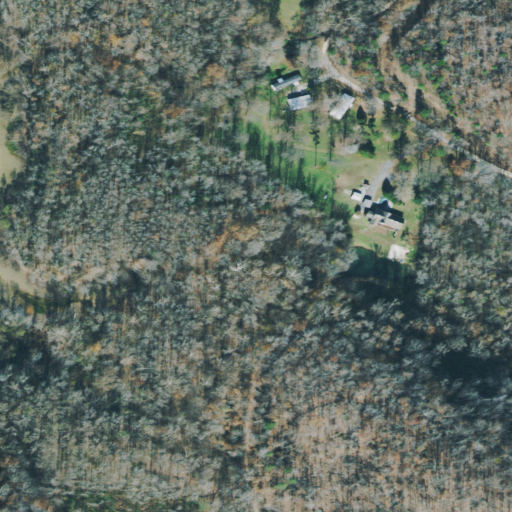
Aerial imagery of valley in Tennessee named Chalk Hollow containing woody wetlands, deciduous forest, open development, herbaceous wetlands, open water, mixed forest, low intensity development, and pasture